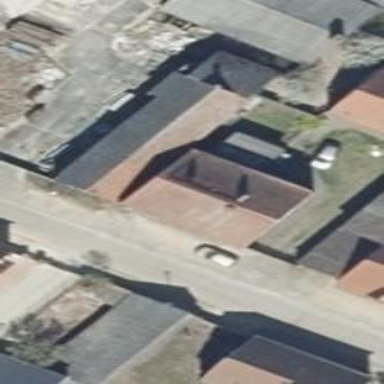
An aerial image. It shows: Building with gabled roof. The roof is oriented along the building and painted red.